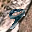
Label: 9